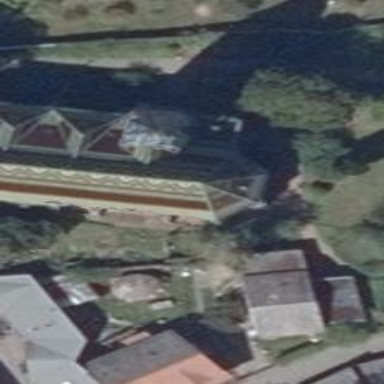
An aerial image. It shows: Church which is place of worship.